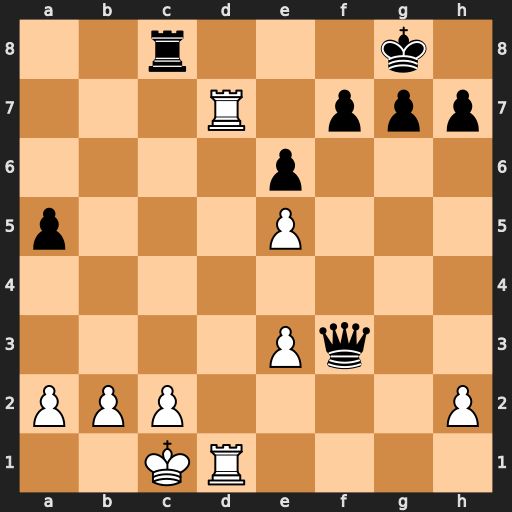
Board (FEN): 2r3k1/3R1ppp/4p3/p3P3/8/4Pq2/PPP4P/2KR4
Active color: w
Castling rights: -
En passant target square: -
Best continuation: Rd8+ Rxd8 Rxd8#